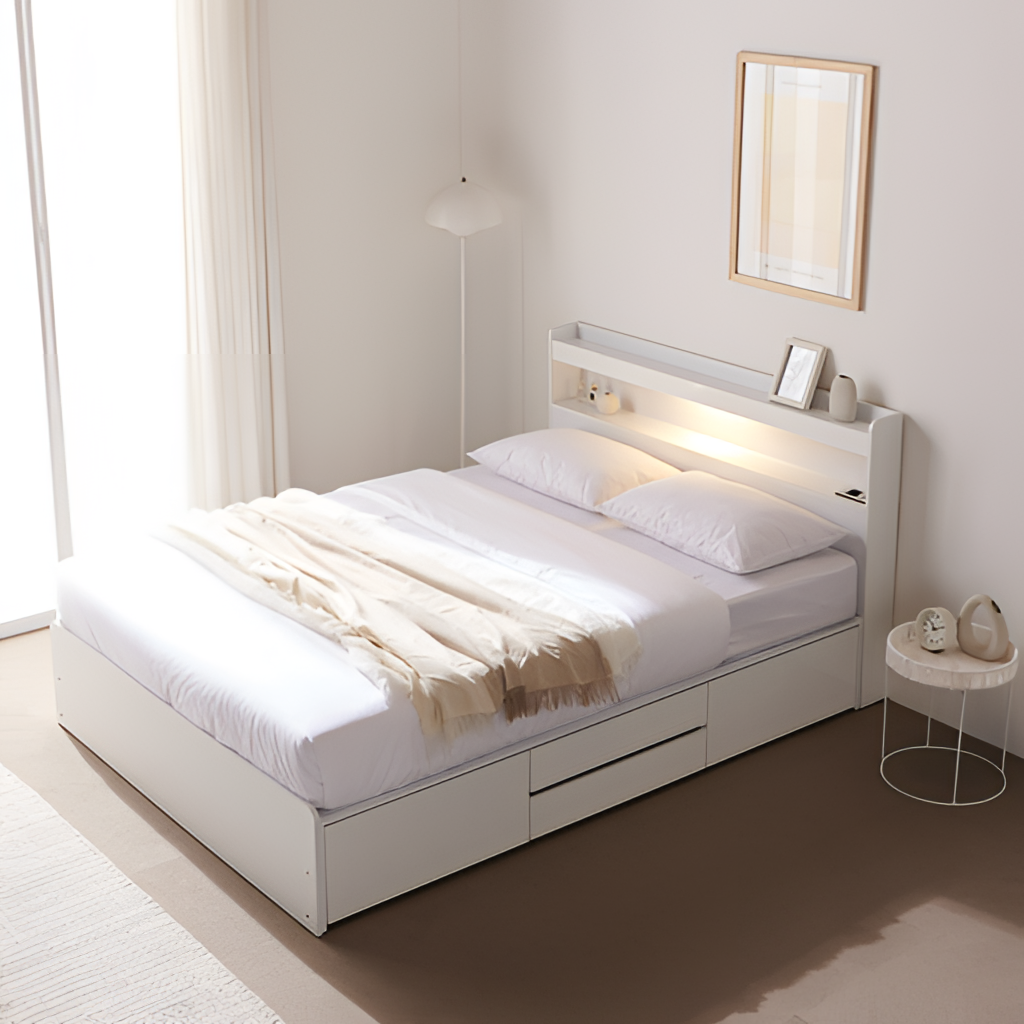
bedroom, wood illuminated headboard bed, paint wallpaper, with solid pattern, beige carpet flooring, with solid pattern, minimalist